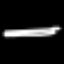
Label: pencil